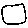
Label: square